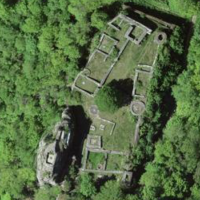
EUNIS habitat code: 41
Species observed at this site:
Saxifraga paniculata
Draba aizoides
Chorthippus brunneus
Bombus campestris
Tettigonia cantans
Nemobius sylvestris
Gomphocerippus rufus
Chorthippus biguttulus